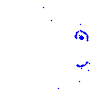
Particle: kaon